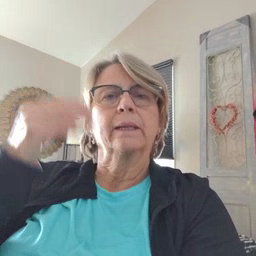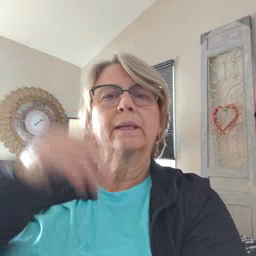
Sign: open